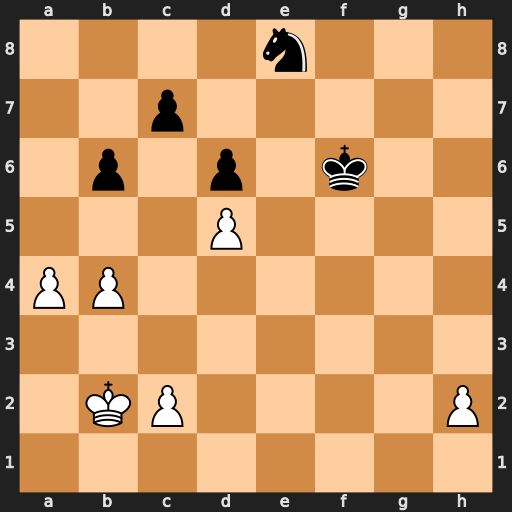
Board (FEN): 4n3/2p5/1p1p1k2/3P4/PP6/8/1KP4P/8
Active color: w
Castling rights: -
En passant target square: -
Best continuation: a5 bxa5 bxa5